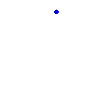
Particle: pion